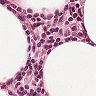
Metastatic tissue present: no